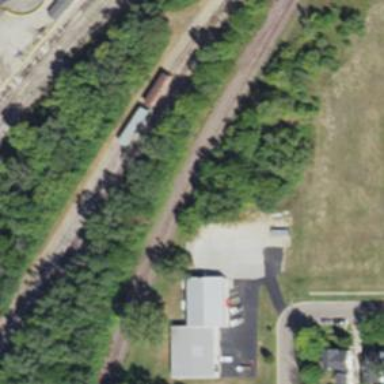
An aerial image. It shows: Railway spur service.